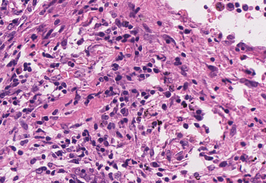
Tumor epithelial tissue: yes
Tumor-associated stroma tissue: yes
Normal tissue: no